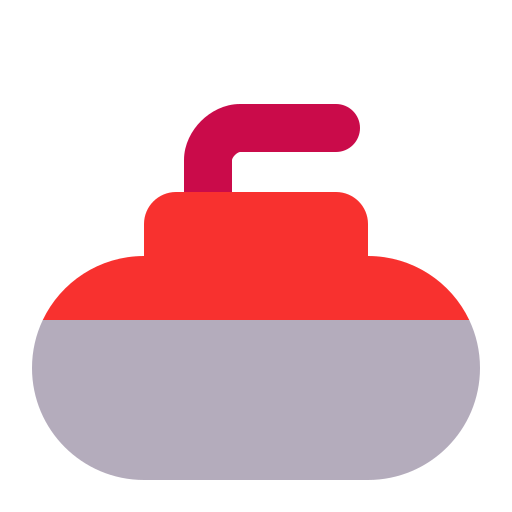
curling stone flat